Field crop: maize
Growth stage: 2
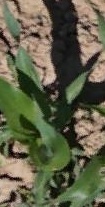
Species: maize